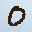
Label: 0